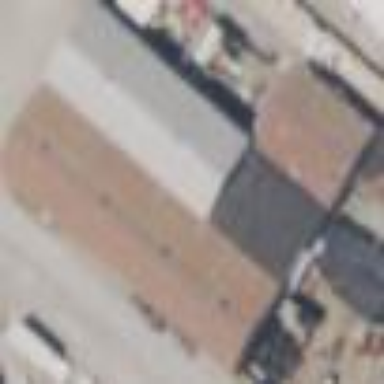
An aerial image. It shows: Warehouse.